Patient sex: F
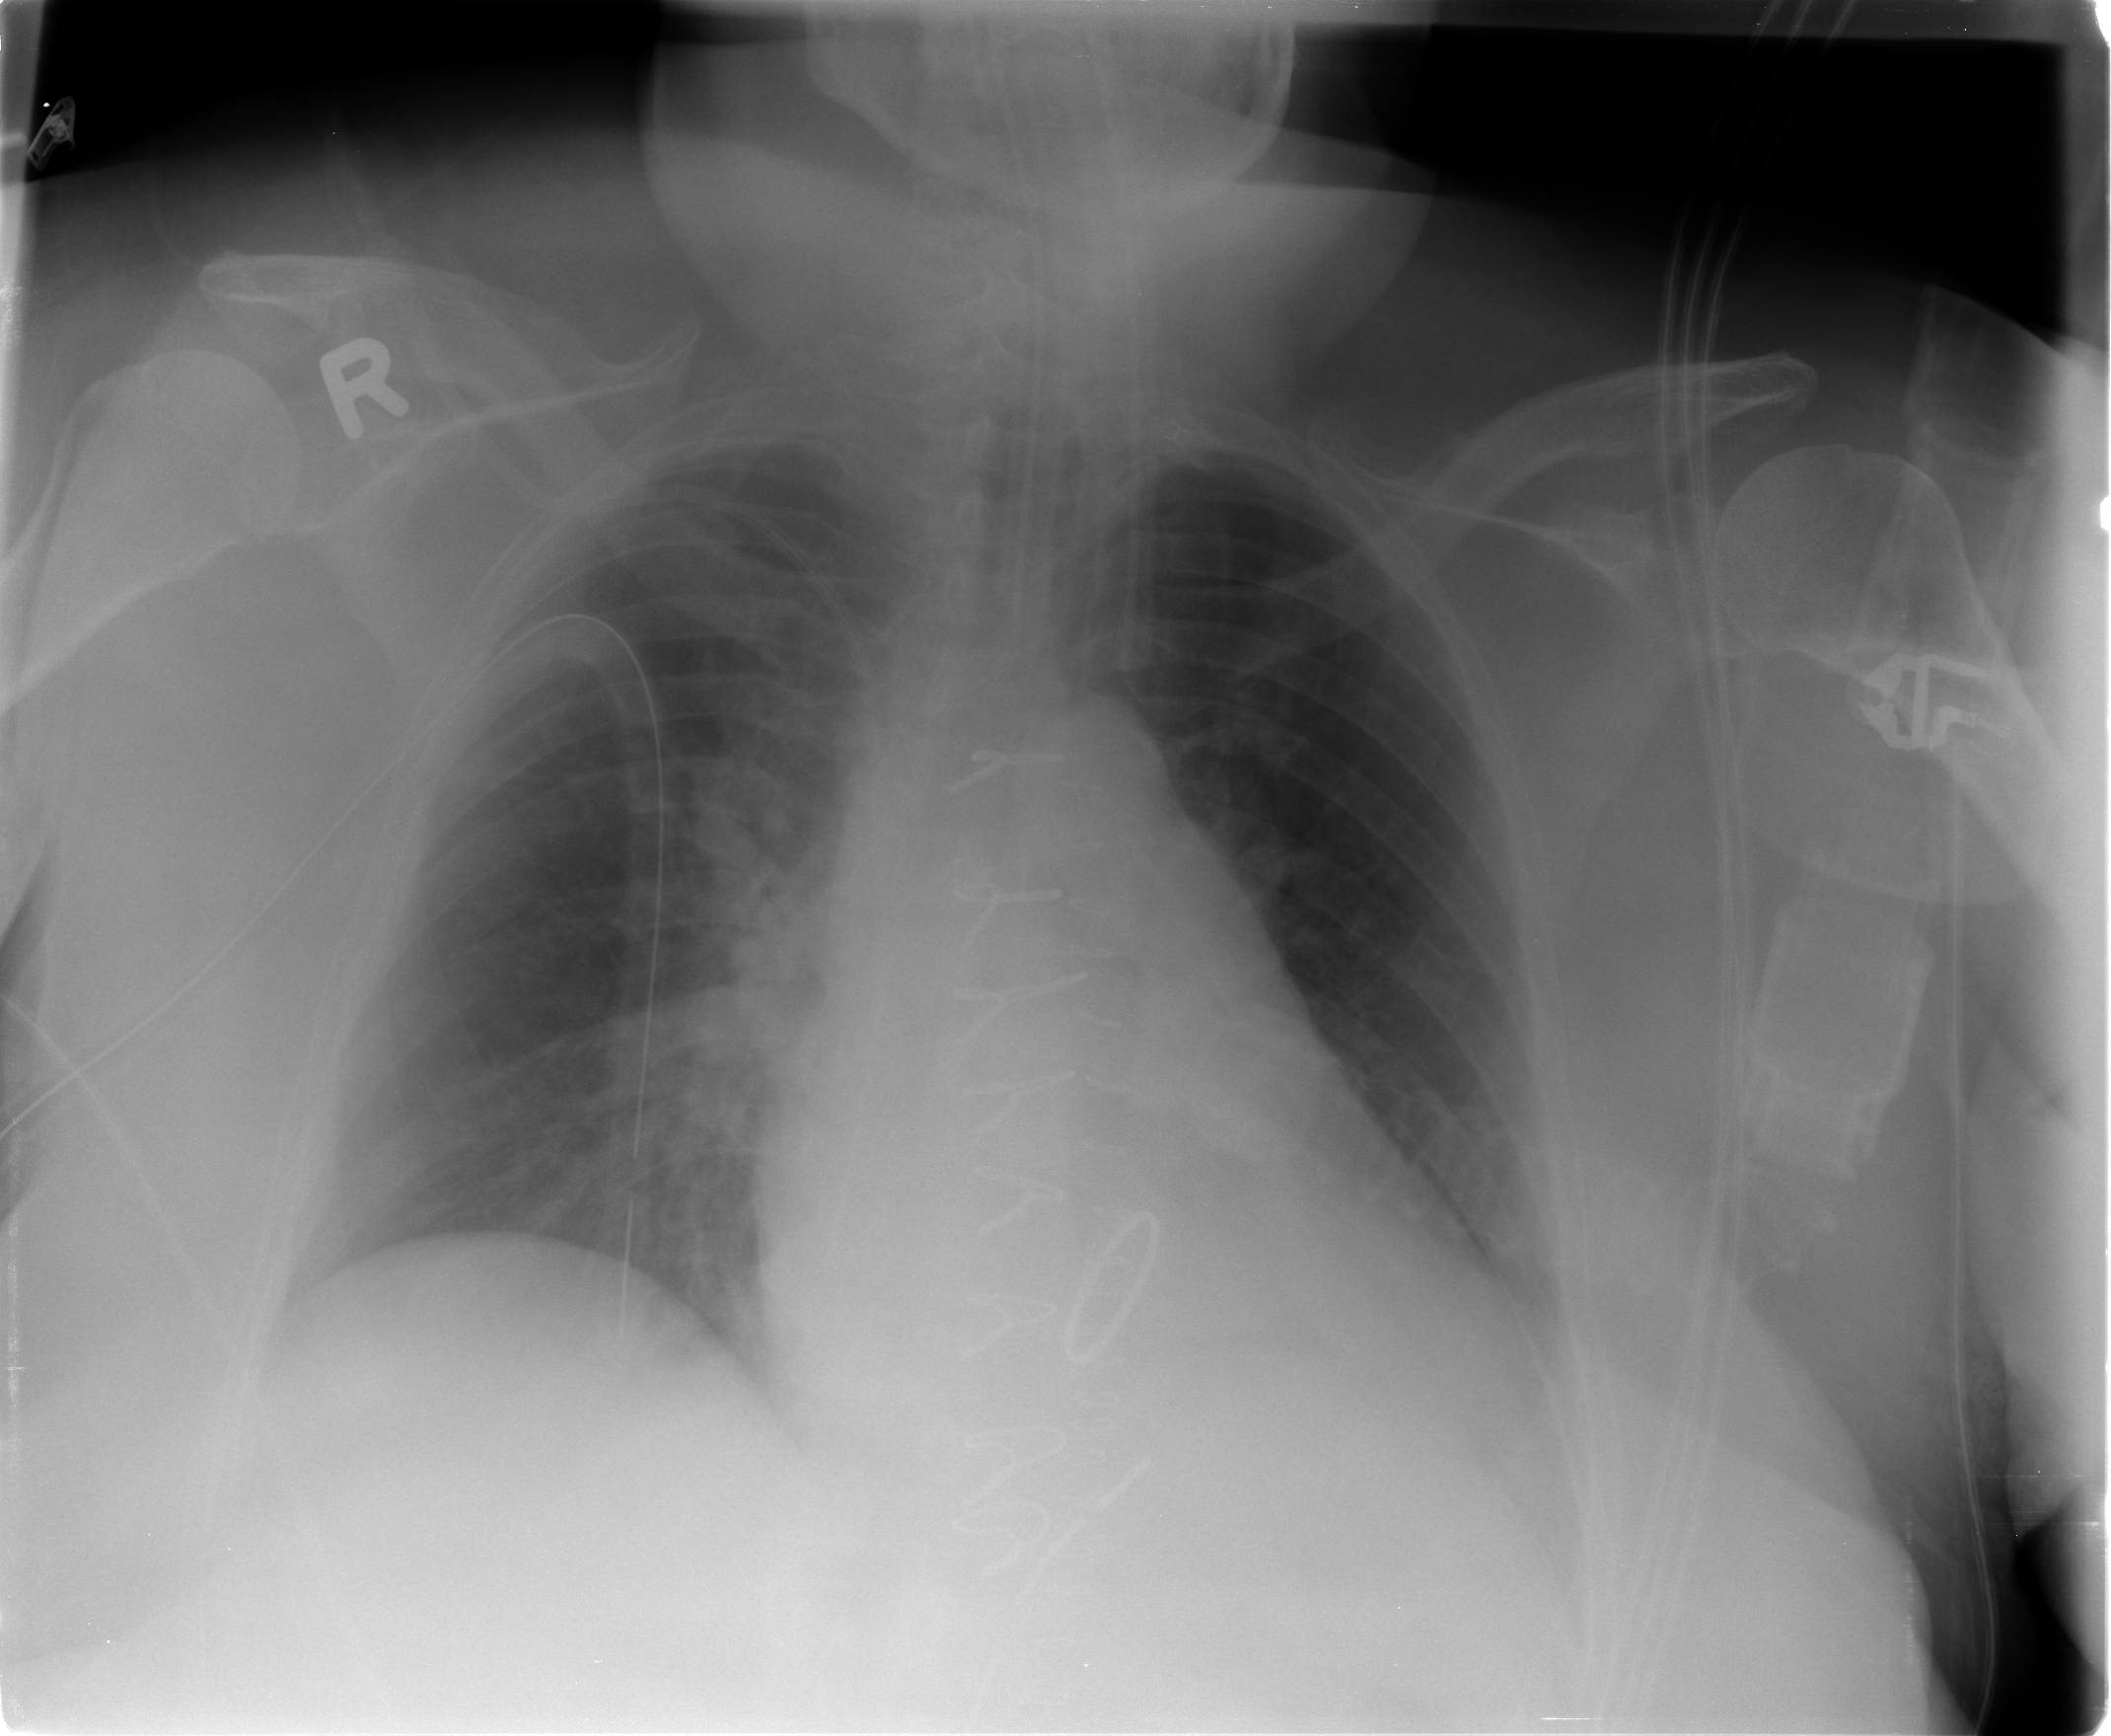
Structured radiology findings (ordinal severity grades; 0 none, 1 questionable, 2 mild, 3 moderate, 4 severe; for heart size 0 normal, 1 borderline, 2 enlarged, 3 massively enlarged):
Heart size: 2
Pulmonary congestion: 0
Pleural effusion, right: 1
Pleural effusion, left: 0
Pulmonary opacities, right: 0
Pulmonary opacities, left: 0
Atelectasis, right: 2
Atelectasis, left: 2